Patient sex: M
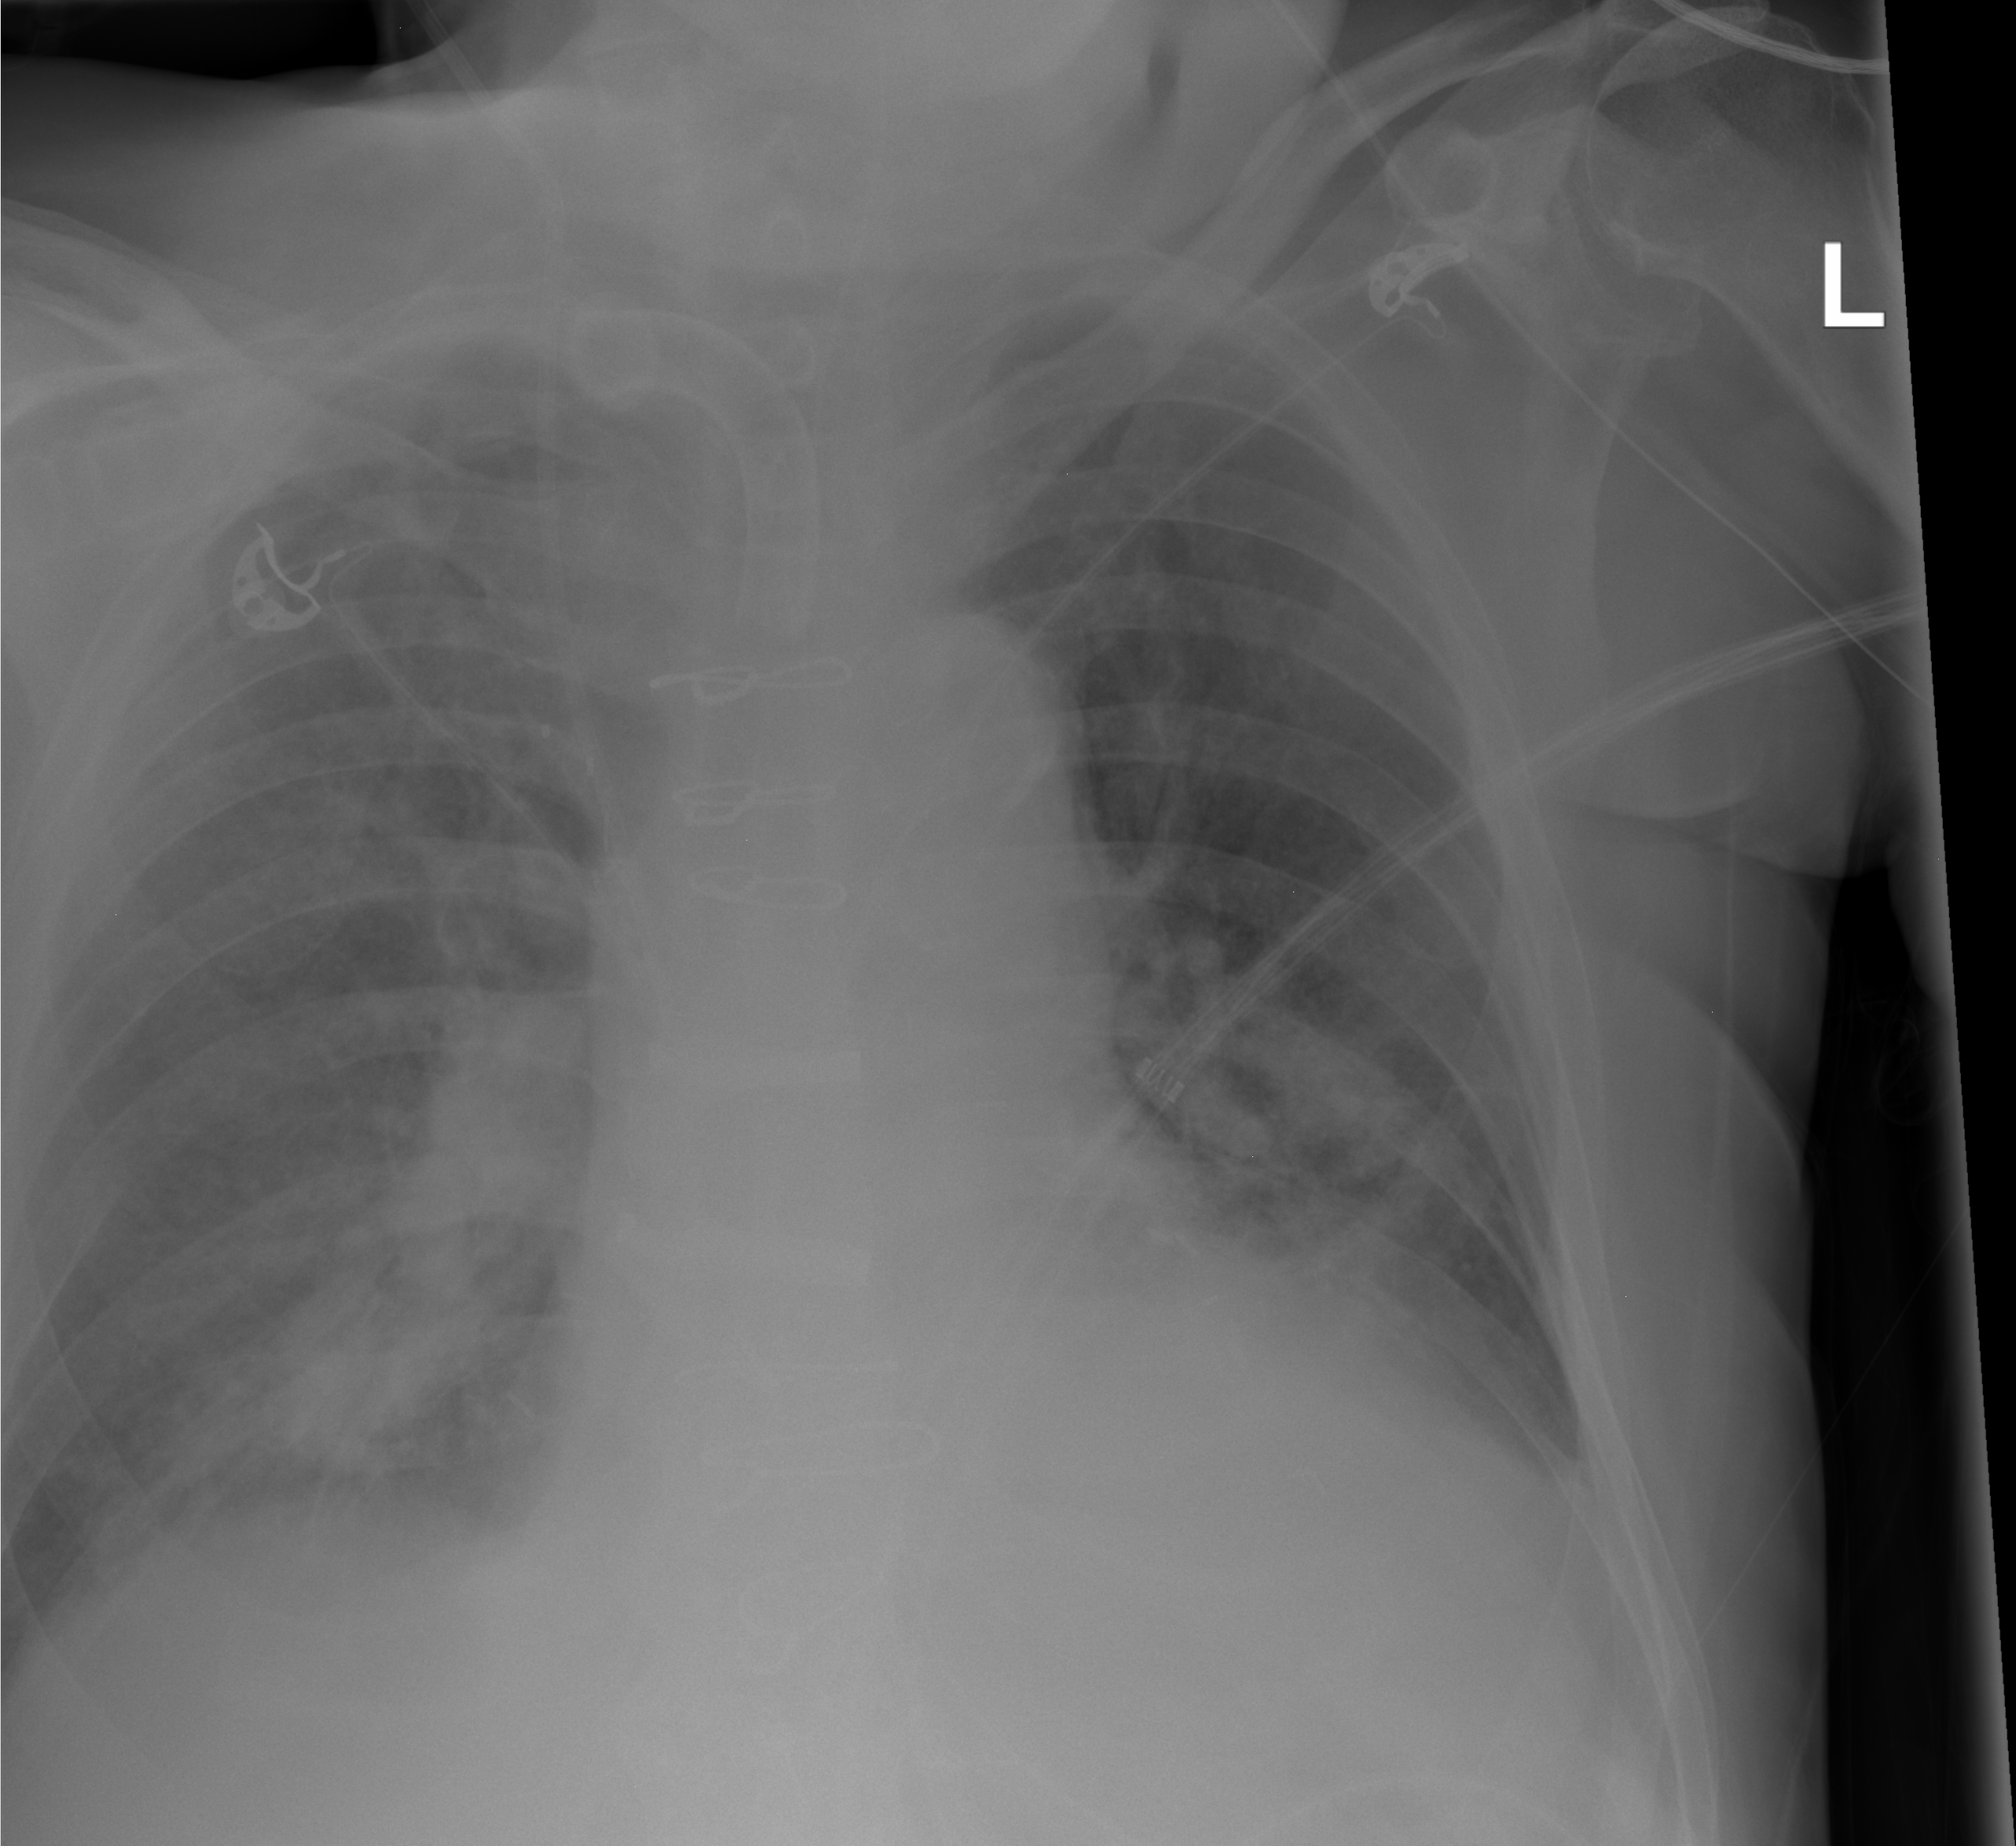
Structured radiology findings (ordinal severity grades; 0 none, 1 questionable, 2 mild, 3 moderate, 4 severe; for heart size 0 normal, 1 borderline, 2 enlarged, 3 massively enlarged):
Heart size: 2
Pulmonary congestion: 0
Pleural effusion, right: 0
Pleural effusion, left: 0
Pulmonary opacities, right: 3
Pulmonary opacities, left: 3
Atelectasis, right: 2
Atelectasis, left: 2